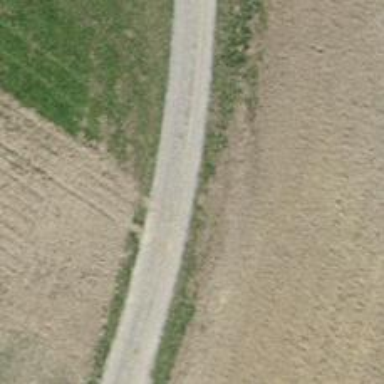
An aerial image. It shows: Pebblestone track with grade2 quality.